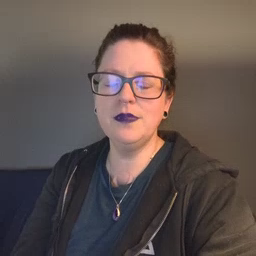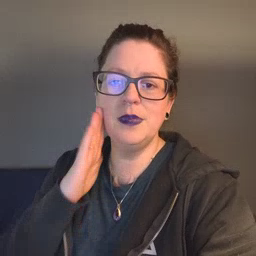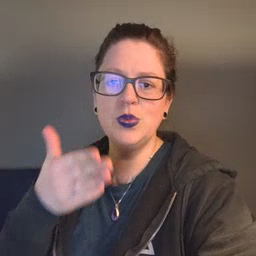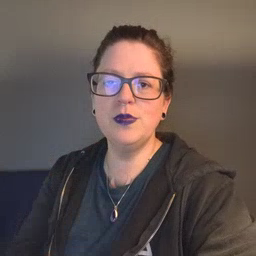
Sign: bedroom